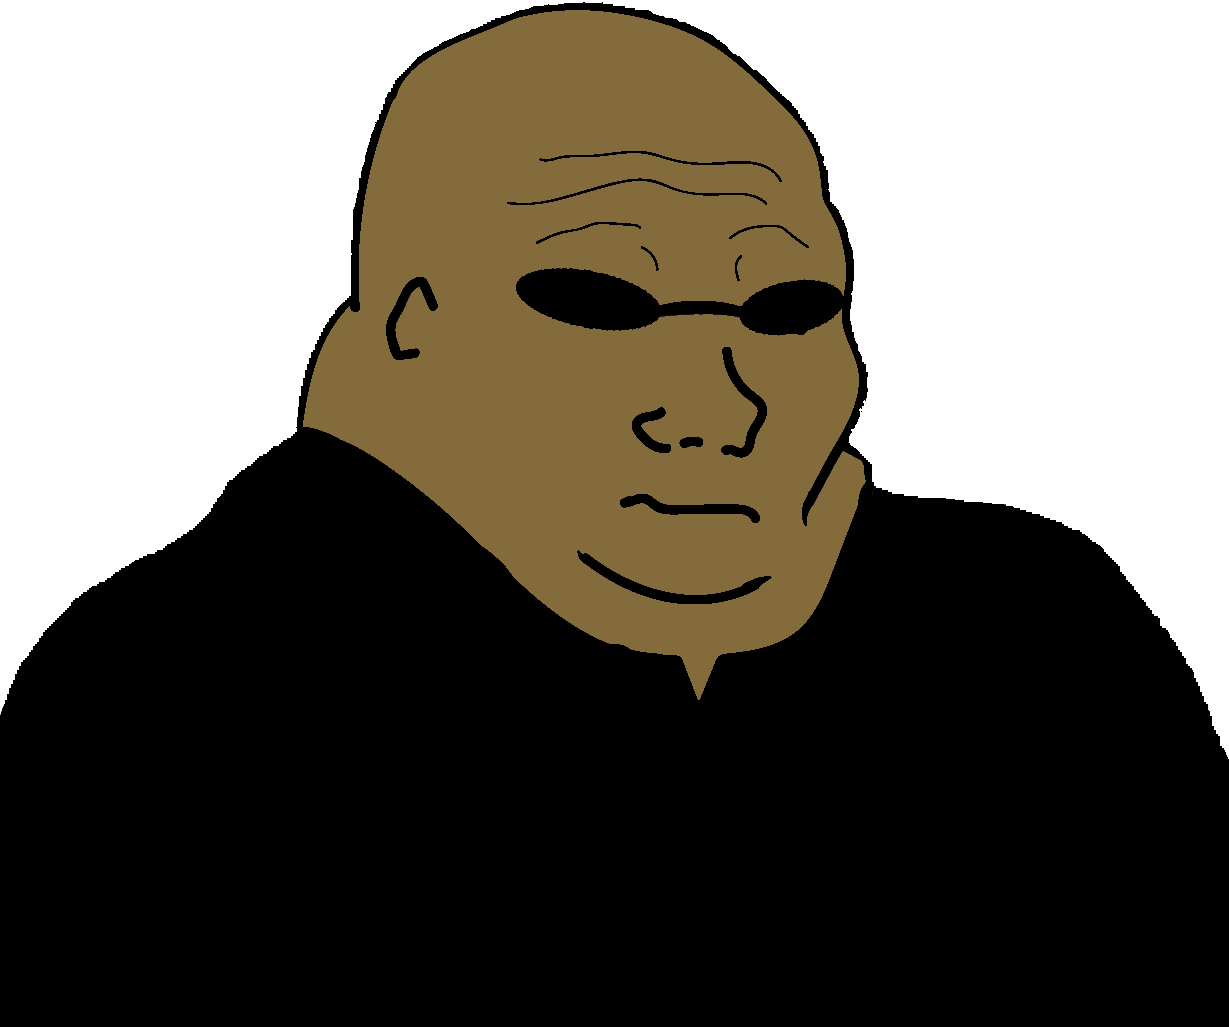
Label: 5_Blackjak